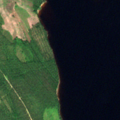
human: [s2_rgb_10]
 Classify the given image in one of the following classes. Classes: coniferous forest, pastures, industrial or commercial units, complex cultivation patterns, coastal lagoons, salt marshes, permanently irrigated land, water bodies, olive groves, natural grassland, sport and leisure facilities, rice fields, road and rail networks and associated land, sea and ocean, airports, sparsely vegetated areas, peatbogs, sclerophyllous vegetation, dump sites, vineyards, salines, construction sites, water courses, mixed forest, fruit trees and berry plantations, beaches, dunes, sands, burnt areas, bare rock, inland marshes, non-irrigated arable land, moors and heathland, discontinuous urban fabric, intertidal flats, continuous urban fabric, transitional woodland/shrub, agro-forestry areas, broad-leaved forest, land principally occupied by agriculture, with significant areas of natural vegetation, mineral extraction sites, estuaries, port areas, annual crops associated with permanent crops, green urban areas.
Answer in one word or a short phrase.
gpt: coniferous forest, transitional woodland/shrub, water bodies